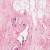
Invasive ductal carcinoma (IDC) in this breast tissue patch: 0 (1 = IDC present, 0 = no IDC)